Question:
The above input text or label doesn't seem to show the jQuery UI datepicker when click on either of it. I tried different combinations of solutions found here in SO and online. Not sure why none are working.
Html code:
'''
<script type="text/javascript" src="https://ajax.googleapis.com/ajax/libs/jqueryui/1.8.17/jquery-ui.min.js"></script>
<script src="http://code.jquery.com/jquery-1.10.2.js"></script>
<script src="http://code.jquery.com/ui/1.11.0/jquery-ui.js"></script>
<label class="tmDtpicker">
<input id="dtinput" class="hasDatepicker" type="text" name="Start" placeholder='10/05/2014' data-constraints="@NotEmpty @Required @Date" />
</label>
'''
CSS code:
'''
.tmDtpicker #dtinput {
position: relative;
cursor: pointer;
width: 130px;
margin-bottom: -2px;
}
.tmDtpicker:after {
content:'
073';
position: absolute;
z-index: 4;
cursor: text;
}
'''
js code:
'''
</body>
//other scripts
<script>
$(document).ready(
function () {
$("#dtinput").datepicker({ showWeek: true, firstDay :1,
showOtherMonths: true,
selectOtherMonths: true,
minDate: '0d', dateFormat: "dd-mm-yy"
});
}
);
</script>
'''
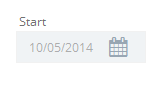
Answer: You have included 2 'jquery-ui'.
'''
...
<script type="text/javascript" src="https://ajax.googleapis.com/ajax/libs/jqueryui/1.8.17/jquery-ui.min.js"></script>
<script src="http://code.jquery.com/jquery-1.10.2.js"></script>
<script src="http://code.jquery.com/ui/1.11.0/jquery-ui.js"></script>
...
'''
Remove the first one.
'''
...
<script src="http://code.jquery.com/jquery-1.10.2.js"></script>
<script src="http://code.jquery.com/ui/1.11.0/jquery-ui.js"></script>
...
'''
For a side note, always include 'jQuery' first then other libraries like 'jqueryUI'
Remove 'class="hasDatepicker"' from the 'input'.